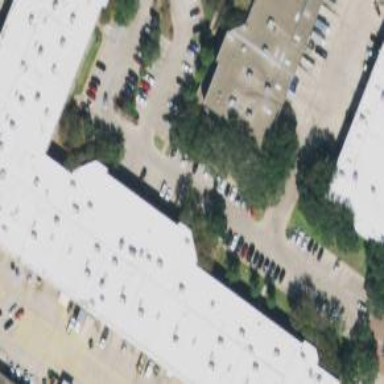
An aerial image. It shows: Commercial building.